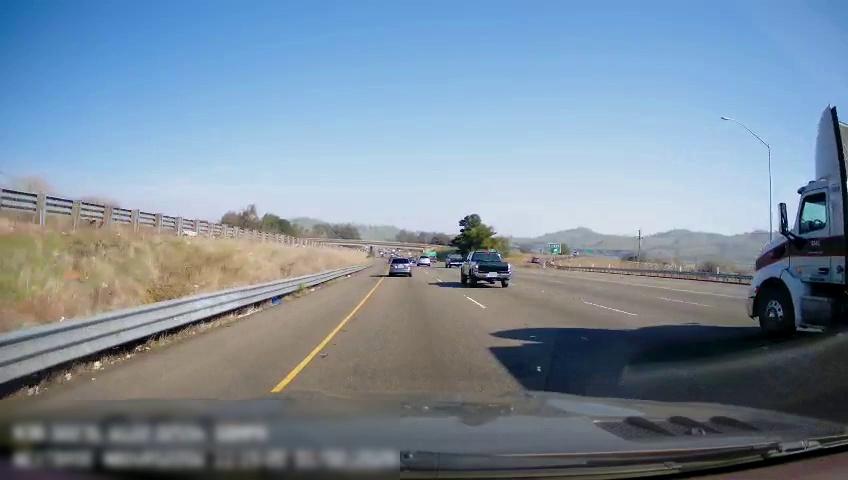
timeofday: Day
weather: Sunny
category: Drivable Space
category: Vehicles | Car
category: Vehicles | Truck
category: Vehicles | Truck
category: Vehicles | SUV
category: Vehicles | Truck
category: Vehicles | SUV
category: Lanes | Current Lane
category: Lanes | Current Lane
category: Lanes | Alternate Lane
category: Lanes | Alternate Lane
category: Lanes | Alternate Lane
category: Traffic | Signs
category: Traffic | Signs
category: Traffic | Signs